Question: Count the number of objects in the diagram.
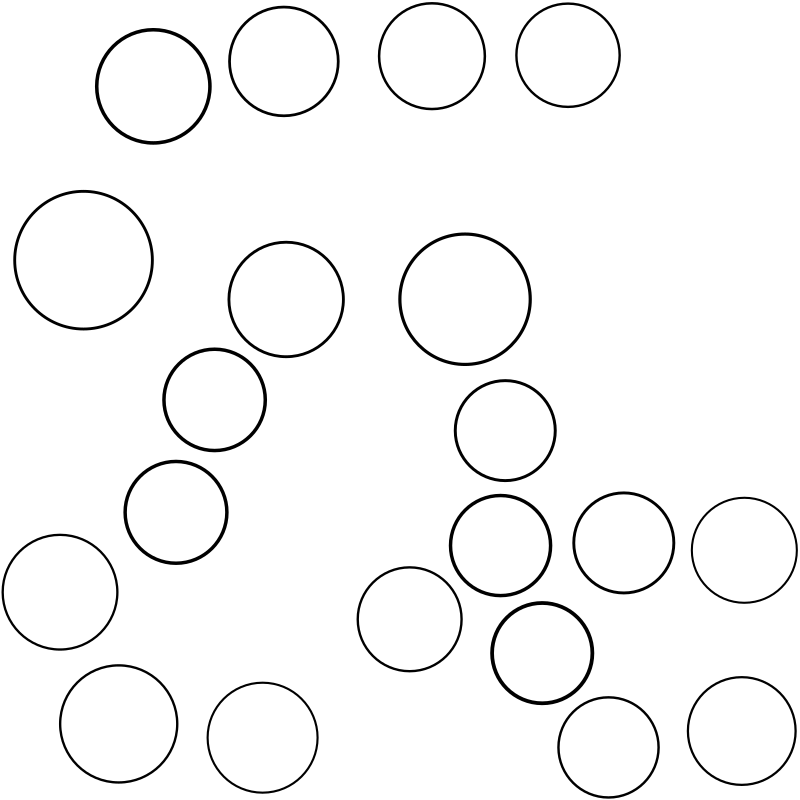
Answer: 20